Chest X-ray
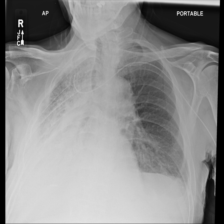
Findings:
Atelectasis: negative
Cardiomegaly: negative
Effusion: positive
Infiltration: negative
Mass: negative
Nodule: negative
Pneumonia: negative
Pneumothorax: negative
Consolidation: negative
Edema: negative
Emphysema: negative
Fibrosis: negative
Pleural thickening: negative
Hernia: negative